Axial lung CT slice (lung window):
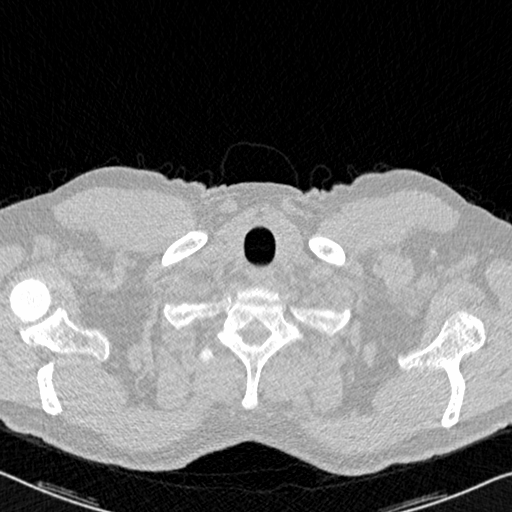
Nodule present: no